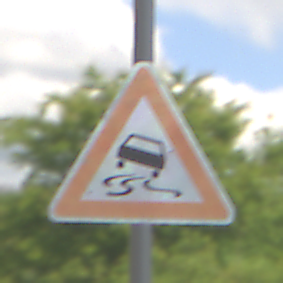
Verkehrszeichen: SchleuderOderRutschgefahr
Umgebung: Outdoor, RoadRail
Tageszeit: Midday
Wetter: PartlyCloudy
Licht: Natural
Jahreszeit: NotSpecified
Kontrast: HighContrast